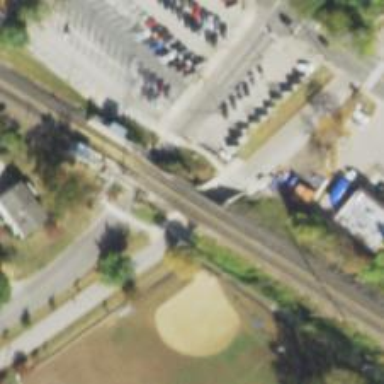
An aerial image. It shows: Bridge for light rail electrified railway.